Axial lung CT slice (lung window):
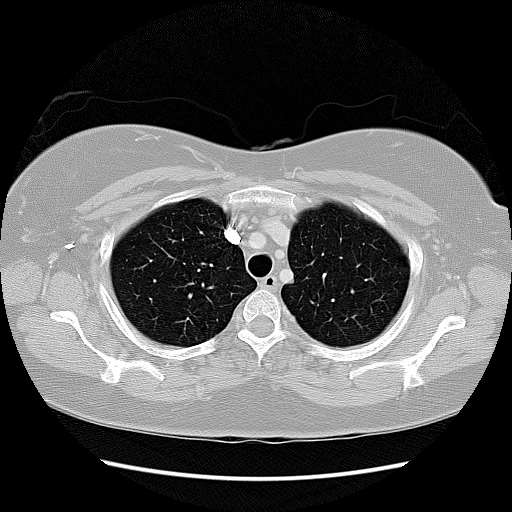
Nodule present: no